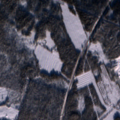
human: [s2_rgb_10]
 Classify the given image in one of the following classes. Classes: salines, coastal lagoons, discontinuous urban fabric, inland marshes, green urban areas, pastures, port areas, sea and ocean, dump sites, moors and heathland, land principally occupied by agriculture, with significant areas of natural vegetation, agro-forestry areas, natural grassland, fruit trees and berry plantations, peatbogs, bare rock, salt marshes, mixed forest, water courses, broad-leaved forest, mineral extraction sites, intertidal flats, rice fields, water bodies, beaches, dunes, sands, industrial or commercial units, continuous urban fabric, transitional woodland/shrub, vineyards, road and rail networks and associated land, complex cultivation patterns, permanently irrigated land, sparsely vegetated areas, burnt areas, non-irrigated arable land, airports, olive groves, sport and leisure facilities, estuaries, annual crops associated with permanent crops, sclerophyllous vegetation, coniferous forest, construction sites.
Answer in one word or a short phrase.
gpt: complex cultivation patterns, coniferous forest, mixed forest, transitional woodland/shrub